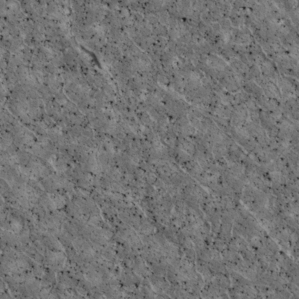
Label: non_frost